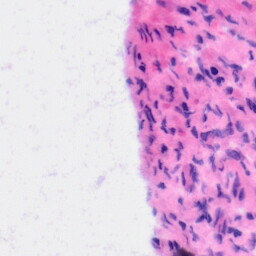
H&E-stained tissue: Liver